Field crop: tomato
Growth stage: 1
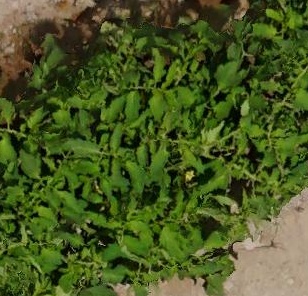
Species: tomato